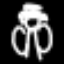
Label: angel